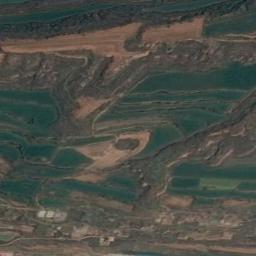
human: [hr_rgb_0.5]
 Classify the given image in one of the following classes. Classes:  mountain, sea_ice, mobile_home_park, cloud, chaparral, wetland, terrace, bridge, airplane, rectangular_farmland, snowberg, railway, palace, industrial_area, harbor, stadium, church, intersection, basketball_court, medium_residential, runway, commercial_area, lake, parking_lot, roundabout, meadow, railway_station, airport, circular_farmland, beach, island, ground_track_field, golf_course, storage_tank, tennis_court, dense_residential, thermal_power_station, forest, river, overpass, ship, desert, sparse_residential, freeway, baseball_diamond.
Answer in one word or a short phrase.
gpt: terrace